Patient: sex F, age 29
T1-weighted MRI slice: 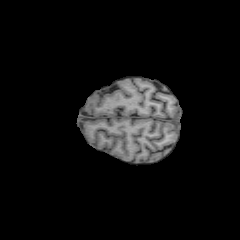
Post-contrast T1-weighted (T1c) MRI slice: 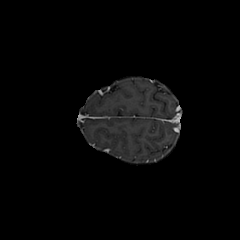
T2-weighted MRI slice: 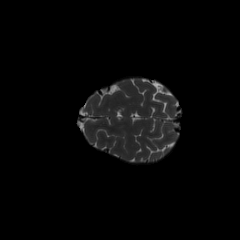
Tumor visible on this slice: no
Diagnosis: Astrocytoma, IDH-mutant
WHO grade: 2